Question: Is it sponsored?
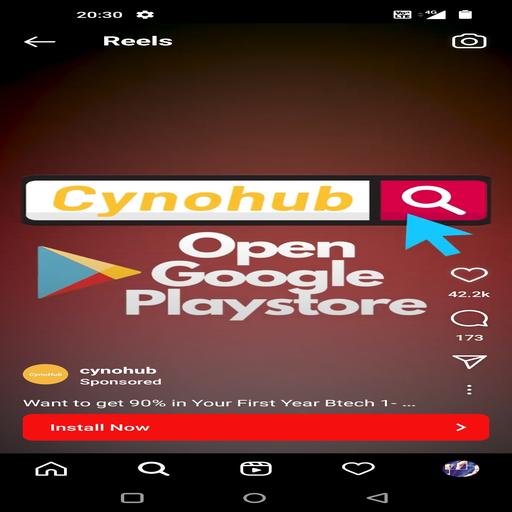
Answer: Yes, sponsored.